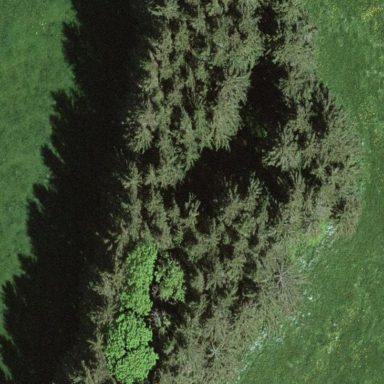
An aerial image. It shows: Forest area.